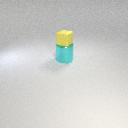
small yellow rubber cube above large cyan metal cylinder